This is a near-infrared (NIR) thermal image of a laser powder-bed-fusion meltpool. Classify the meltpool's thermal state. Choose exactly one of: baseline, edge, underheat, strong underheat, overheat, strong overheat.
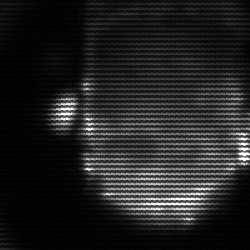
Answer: baseline